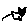
Label: cat